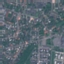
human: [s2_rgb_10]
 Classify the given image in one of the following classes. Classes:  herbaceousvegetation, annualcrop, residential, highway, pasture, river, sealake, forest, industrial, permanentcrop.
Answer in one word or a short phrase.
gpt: Residential